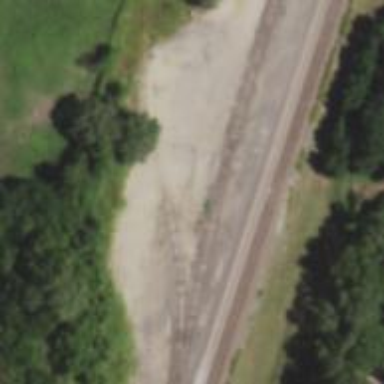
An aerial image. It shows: Disused railway.